Modality: planning_CT
Slice 21 of 110
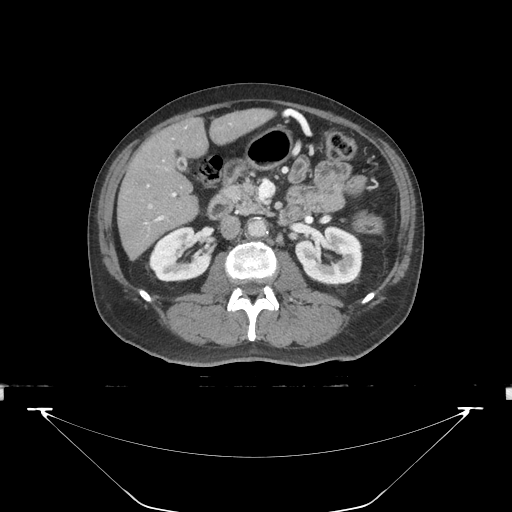